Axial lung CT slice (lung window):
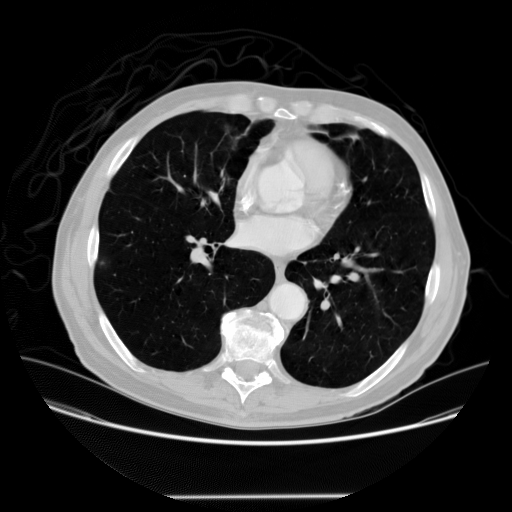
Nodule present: no